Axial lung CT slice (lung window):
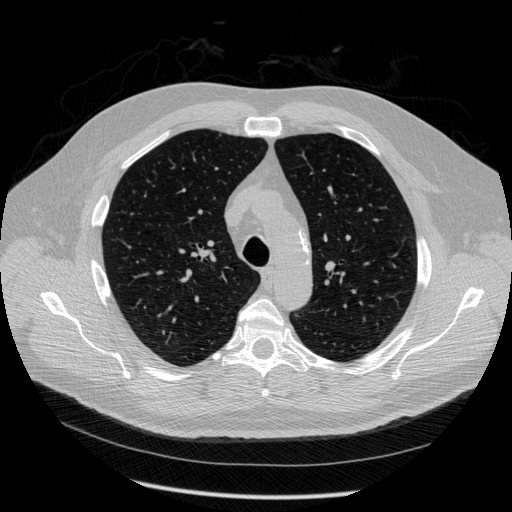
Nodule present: no